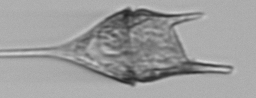
Label: Tripos_lineatus